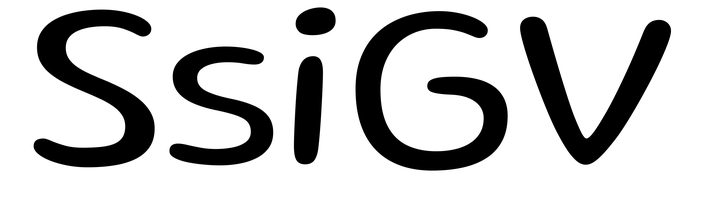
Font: Gluten_Light